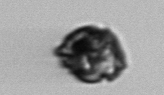
Label: Proterythropsis